Question: I am using ArcGIS JSAPI version 3.5 on my side & Dojo version is 1.9.
Everything is working fine expect the Dojo accordion content pane.
I want to set custom height of accordion content pane.
-I have set the property false in the code still it opens while its executing.(Please check the screen shot)
-Checked similar example on the <URL>
Link:
-Checking the API reference on my side.
Still not able to understand that why default its opening..
Any help regarding this will be great!!!
My complete code is available on '[http://jsfiddle.net/D9NDn/][2]'

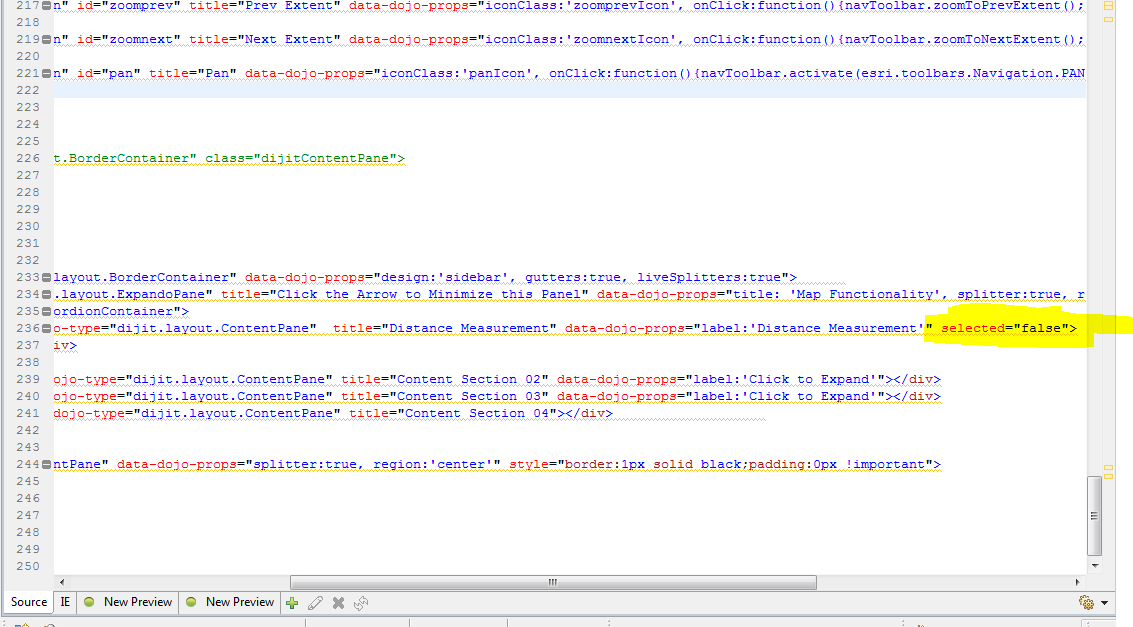
Answer: Do you want to do something like that?
'''
<div id="closureSection" data-dojo-type="dijit/TitlePane" title="Distance Measurement" data-dojo-props="title:'Distance Measurement', open:false">
<div id="measurementDiv"></div>
</div>
<div id="dataLayerSection" data-dojo-type="dijit/TitlePane" title="Content Section 02" data-dojo-props="label:'Click to Expand', open:false">
</div>
<div id="mapLegendSection" data-dojo-type="dijit/TitlePane" title="Content Section 03" data-dojo-props="label:'Click to Expand',open:false">
</div>
<div id="disclaimerSection" data-dojo-type="dijit/TitlePane" data-dojo-Props="label:'Click to Expand',open:false" title="Content Section 04">
</div>
'''
<URL>
I changed the ContentPanes into TitlePanes. The you can declare open:false in the data-dojo-Probs
Regards, Miriam